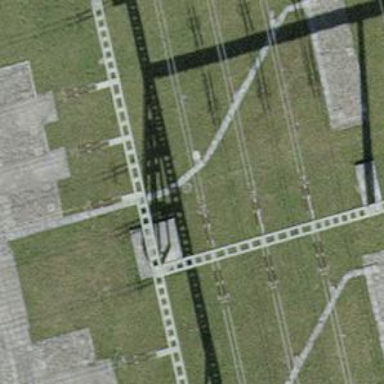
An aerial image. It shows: Power line carrying busbar.